Question: I want to programmatically create a panel and add some pictureBoxes where i select the image through a for loop. I tried lots of ways but the form shows empty.
My code is :
'''
private void draw_pipeline()
{
Panel pnl = new Panel();
pnl.Size = new System.Drawing.Size(1130, 145);
pnl.Location = new Point(380, 260);
pnl.BorderStyle = BorderStyle.FixedSingle;
for (int i =0; i<3; i++)
{
PictureBox pic = new PictureBox();
pic.SizeMode = PictureBoxSizeMode.Zoom;
switch (i)
{
case 0:
{
pic.Location = new Point(3, 15);
pic.Size = new Size(73, 121);
pic.Image = new Bitmap("if.png"); break;
}
case 1:
{
pic.Location = new Point(76, 15);
pic.Size = new Size(73, 121);
pic.Image = new Bitmap("line.png"); break;
}
}
pnl.Controls.Add(pic);
}
}
'''
the result i want to create is illustrated in the picture below, that contains two picture boxes with two images, if.png which is the if-box image and the line.png which is the line image. I repeat the result of my code is that form shows empty!! Any help?

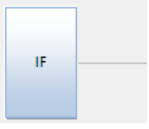
Answer: You'll need to add the 'Panel' to the 'Form' at some point, in the same way you're adding 'PictureBoxes' to the 'Panel':
'''
this.Controls.Add(pnl);
'''
(The 'this' is assuming that your 'draw_pipeline' method belongs to the 'Form' to which you're trying to add the 'Panel'.)